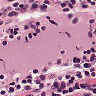
Metastatic tissue present: no